Question: The Codan analysis for naming conventions is giving me "Bad function name" info messages beause it expects camelCase and I use CamelCase. (I know I can turn this off but I would rather have it enforce my naming conventions).
I'm using Eclipse/CDT Indigo. Under the Windows->Preferences there is a C/C++->Code Style->Name Style (see image), but under Code it doesn't have an option for Method names. This is strange since it has a more specific entry for Getter and Setter methods. Where is Codan getting the style it's using for validation?

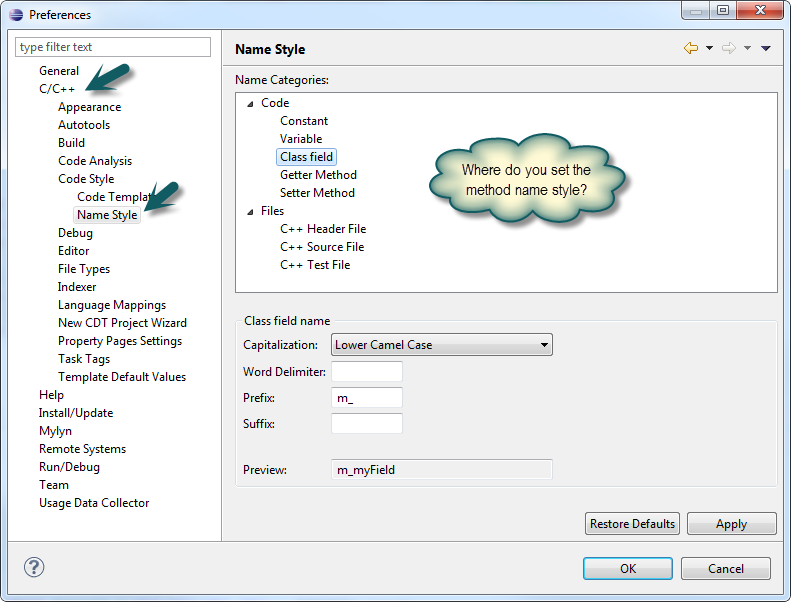
Answer: Right click on info message in the Problems window, and select the 'Customize Problem...' option at the bottom of the context menu:

and change the pattern for function naming to '^[A-Z]'